Aerial crown-view tile of a tropical tree (Barro Colorado Island, Panama), acquired 20241216:
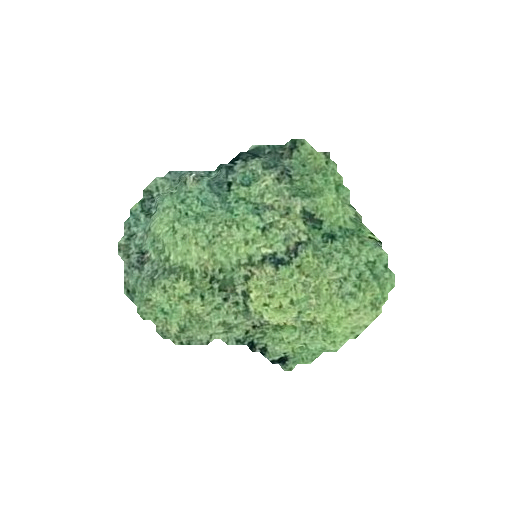
Species: Alseis blackiana
GBIF accepted scientific name: Alseis blackiana
Crown area: 63.569 m²